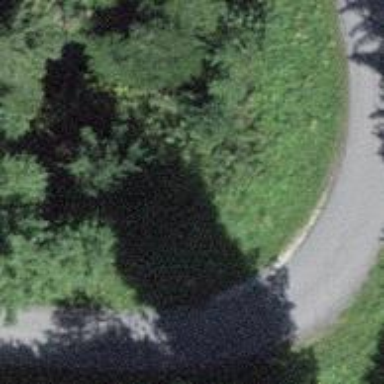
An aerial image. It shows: Culvert tunnel.